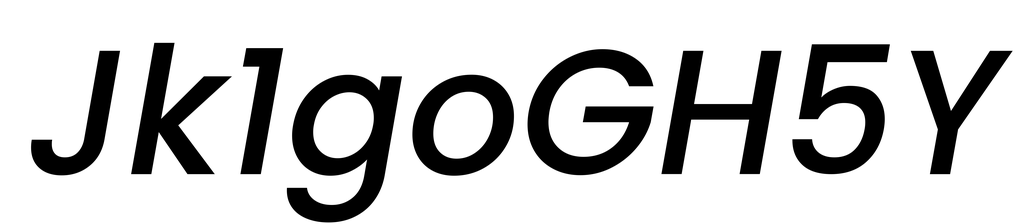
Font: Poppins-MediumItalic